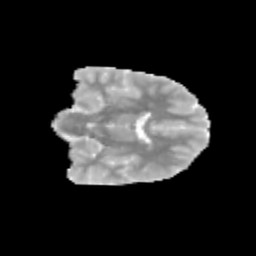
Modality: MD
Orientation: coronal
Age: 10
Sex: male
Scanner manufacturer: siemens
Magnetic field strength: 3 T
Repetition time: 3.8 s
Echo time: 0.07 s